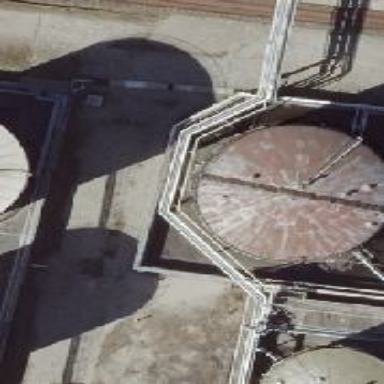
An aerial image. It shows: Storage tank that is man-made.